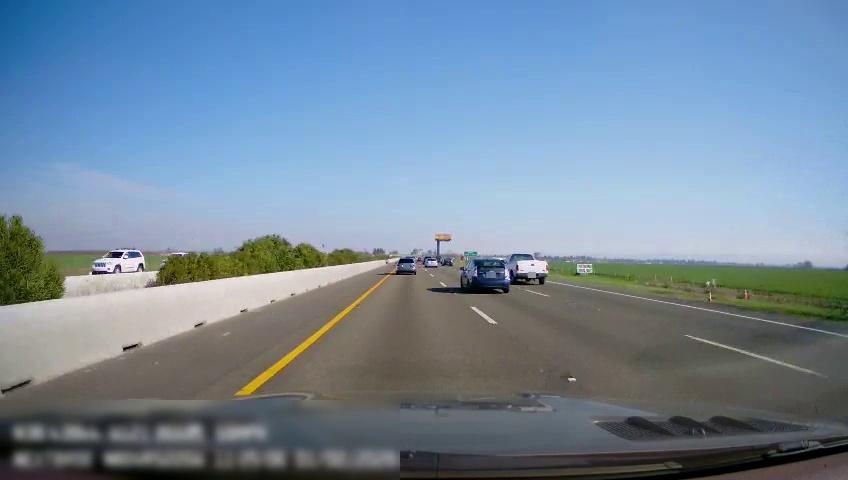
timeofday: Day
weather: Sunny
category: Drivable Space
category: Vehicles | Car
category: Vehicles | SUV
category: Vehicles | Truck
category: Vehicles | Car
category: Vehicles | Car
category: Lanes | Current Lane
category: Lanes | Current Lane
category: Lanes | Alternate Lane
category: Lanes | Alternate Lane
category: Traffic | Signs